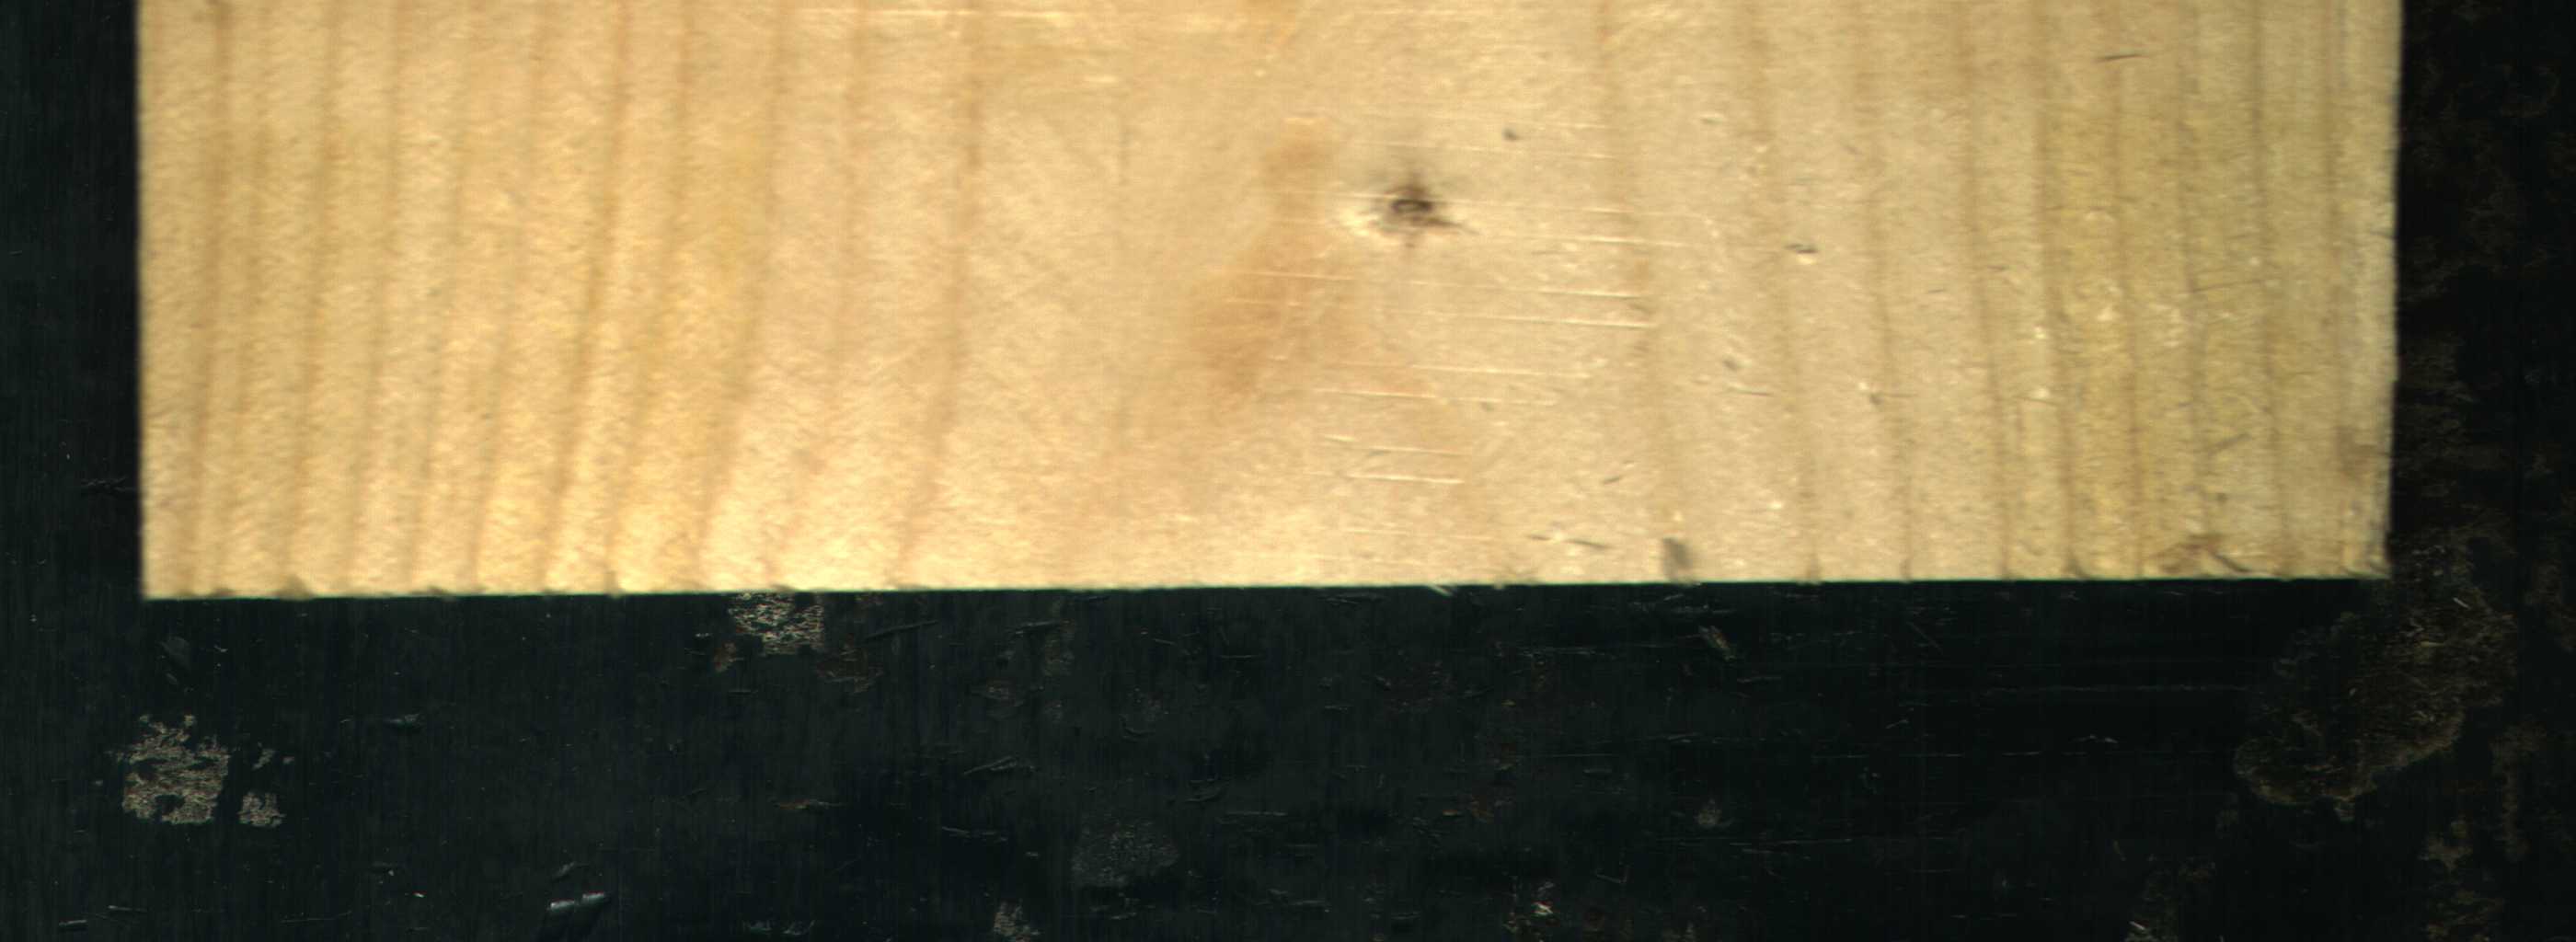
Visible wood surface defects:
Live_Knot